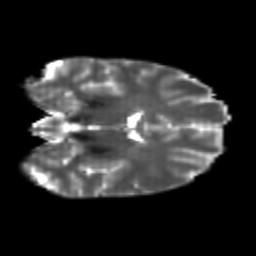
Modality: T2w
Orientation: coronal
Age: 24
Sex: female
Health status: healthy
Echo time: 0.074 s